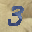
Label: 3